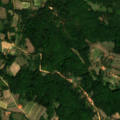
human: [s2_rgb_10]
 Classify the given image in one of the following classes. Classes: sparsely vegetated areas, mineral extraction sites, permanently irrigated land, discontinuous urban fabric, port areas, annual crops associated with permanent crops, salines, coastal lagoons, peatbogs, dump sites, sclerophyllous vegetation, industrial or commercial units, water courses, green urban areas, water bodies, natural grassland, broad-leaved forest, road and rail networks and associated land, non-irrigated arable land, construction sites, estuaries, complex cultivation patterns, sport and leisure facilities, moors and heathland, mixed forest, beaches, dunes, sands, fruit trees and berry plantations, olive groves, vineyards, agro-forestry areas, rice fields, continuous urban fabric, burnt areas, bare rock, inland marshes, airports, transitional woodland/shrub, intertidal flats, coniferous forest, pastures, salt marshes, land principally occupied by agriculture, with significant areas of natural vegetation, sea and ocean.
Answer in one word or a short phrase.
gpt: complex cultivation patterns, land principally occupied by agriculture, with significant areas of natural vegetation, broad-leaved forest